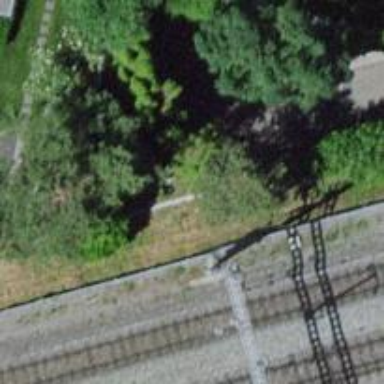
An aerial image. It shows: Power pole.